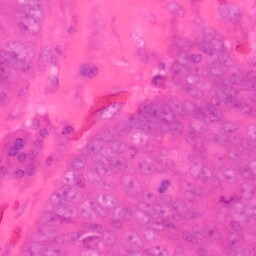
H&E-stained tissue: Colon